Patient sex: F
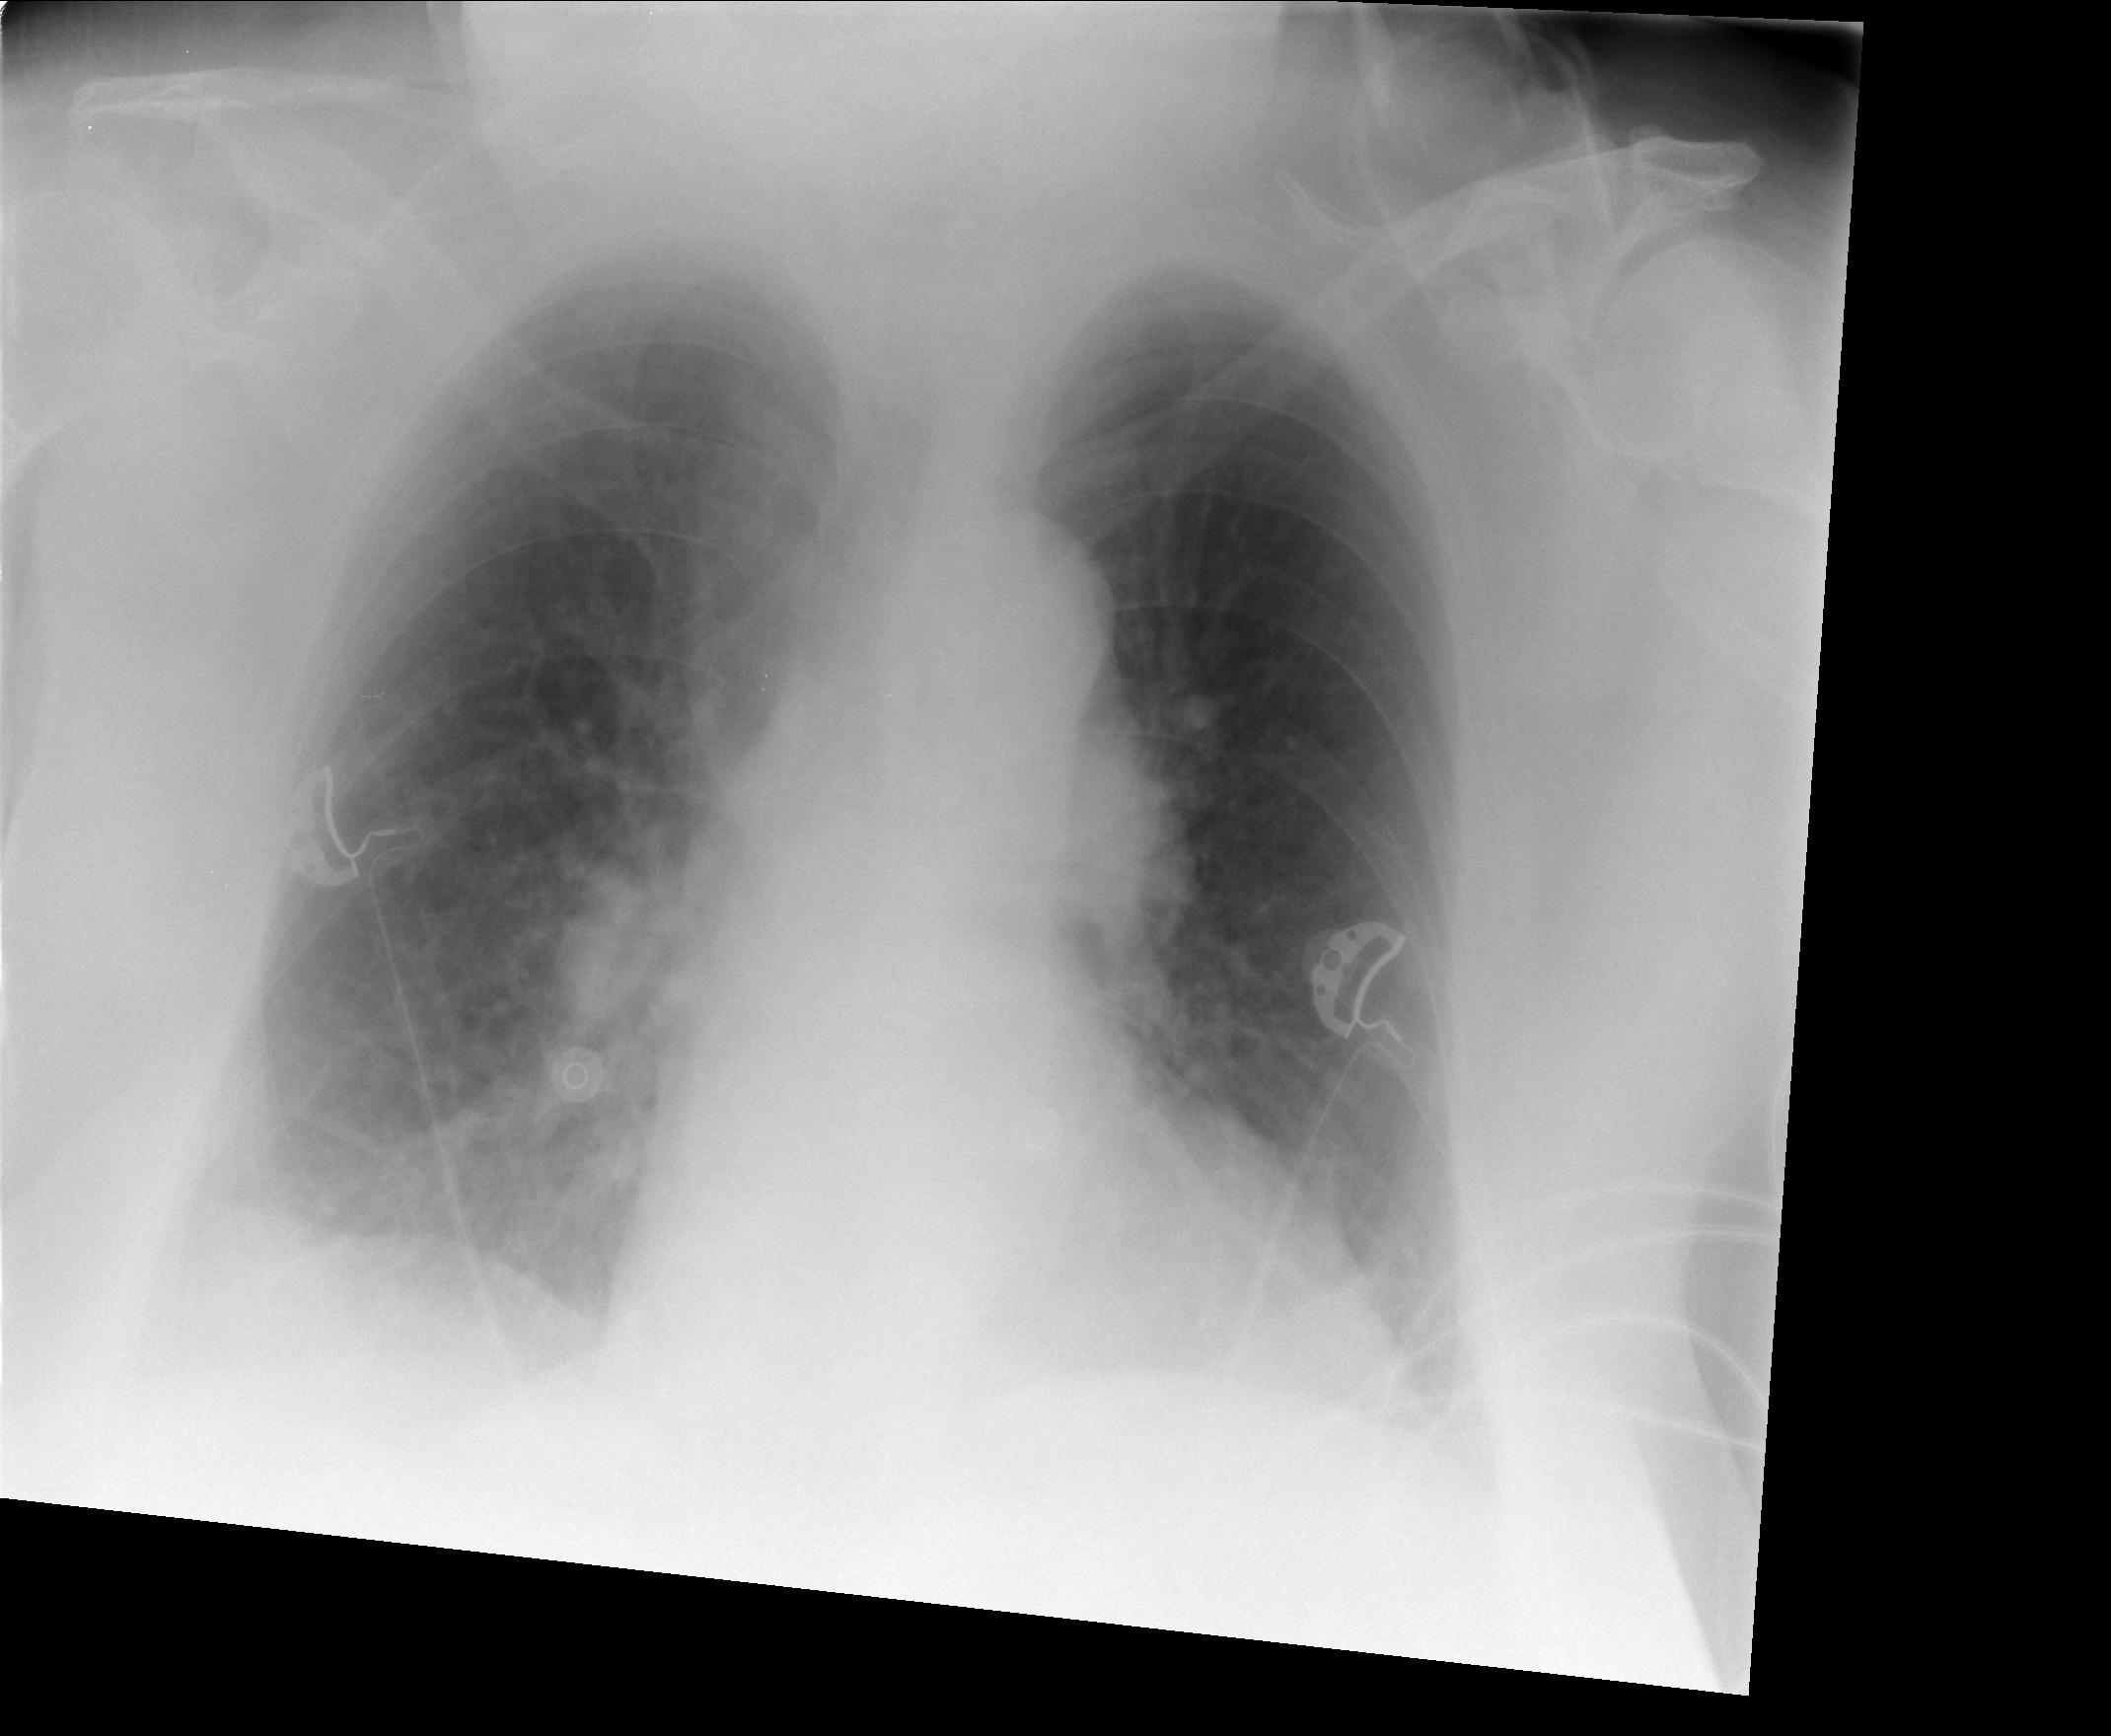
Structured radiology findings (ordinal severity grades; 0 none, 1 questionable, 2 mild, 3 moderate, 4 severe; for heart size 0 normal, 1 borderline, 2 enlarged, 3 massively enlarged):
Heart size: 0
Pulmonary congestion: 2
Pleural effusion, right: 1
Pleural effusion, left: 0
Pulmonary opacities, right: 0
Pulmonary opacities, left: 0
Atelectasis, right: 0
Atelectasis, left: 0